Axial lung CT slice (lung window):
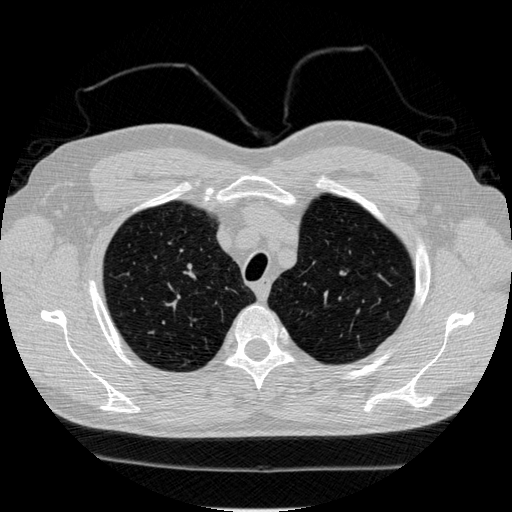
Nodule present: yes
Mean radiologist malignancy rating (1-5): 3